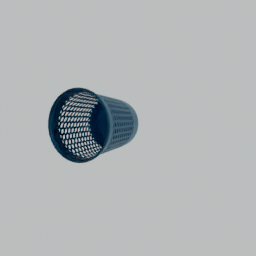
Label: tools